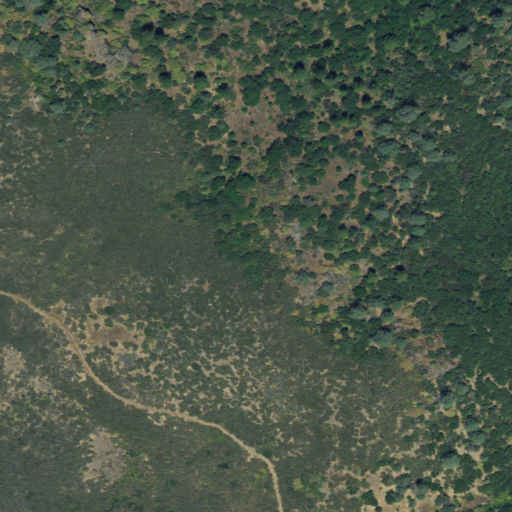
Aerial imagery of ridge(s) in California named Bear Mountains containing shrub, evergreen forest, deciduous forest, and mixed forest